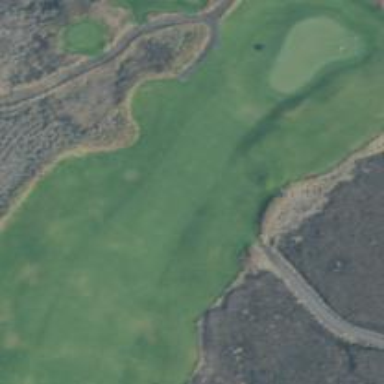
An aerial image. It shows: View of golf hole.